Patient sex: M
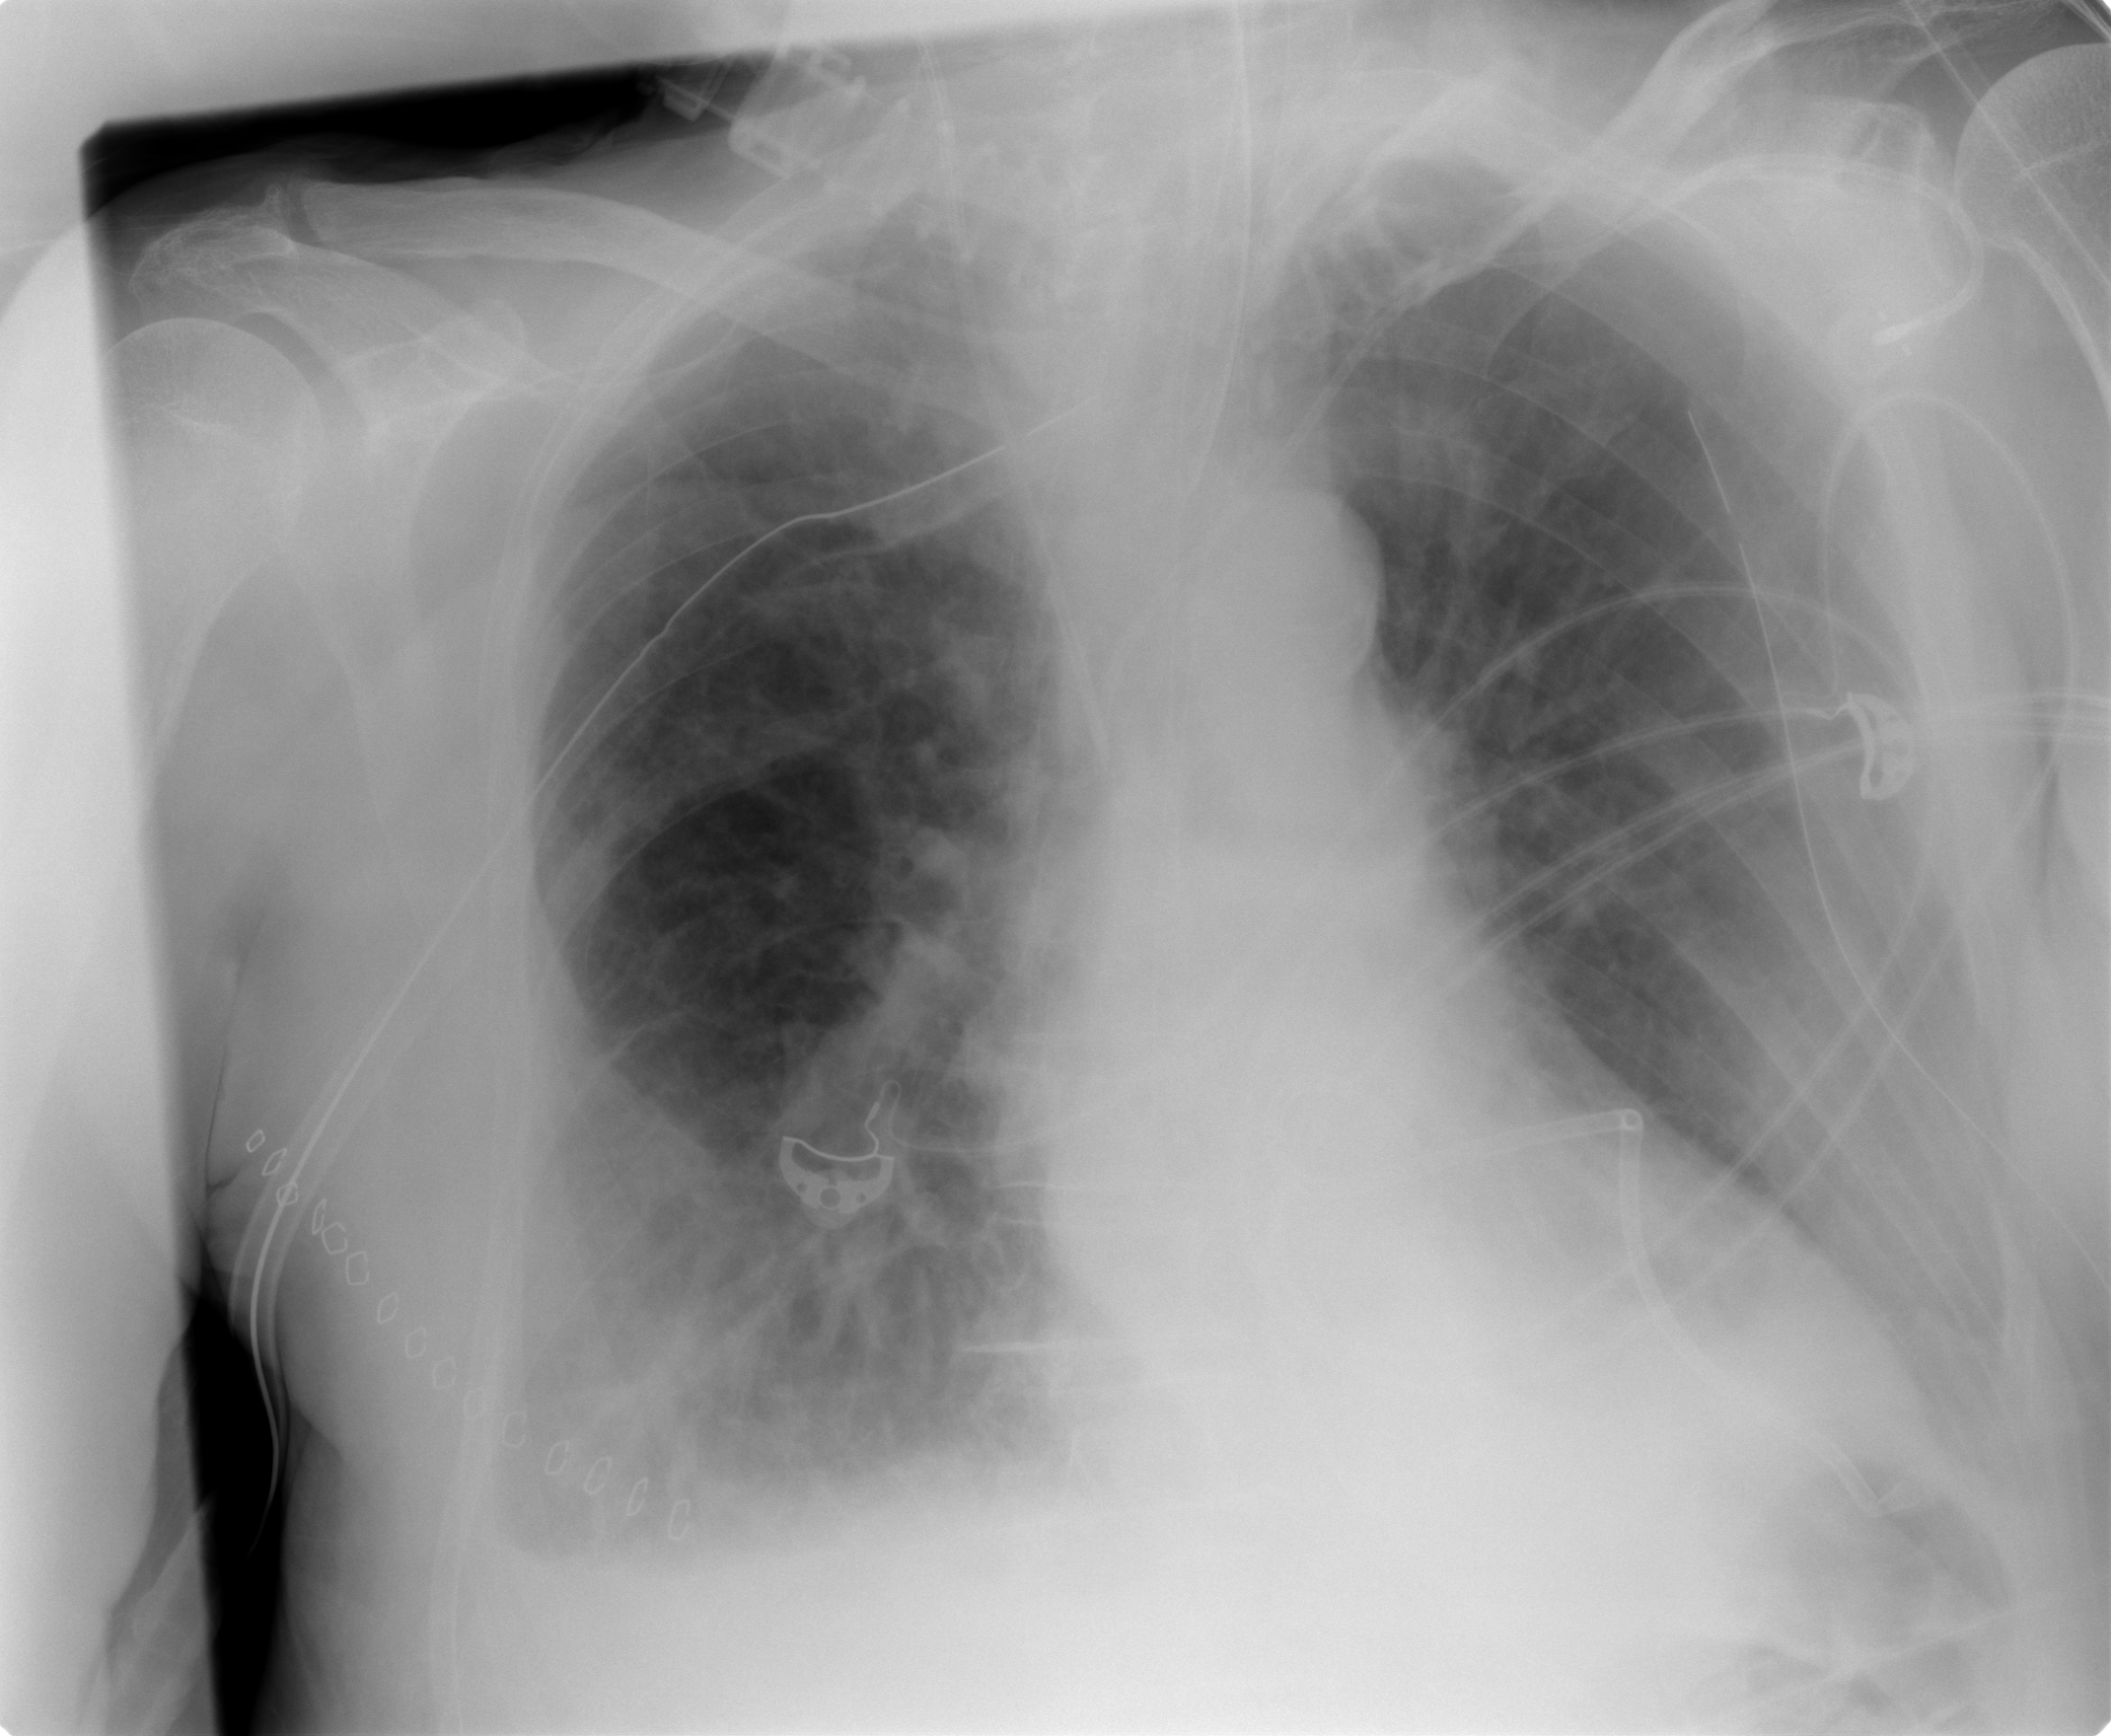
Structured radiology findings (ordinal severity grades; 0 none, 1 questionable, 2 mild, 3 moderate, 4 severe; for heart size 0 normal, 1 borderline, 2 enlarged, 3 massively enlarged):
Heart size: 0
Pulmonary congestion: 0
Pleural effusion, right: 2
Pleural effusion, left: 2
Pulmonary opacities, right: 2
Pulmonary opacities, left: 0
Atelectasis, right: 2
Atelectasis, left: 2